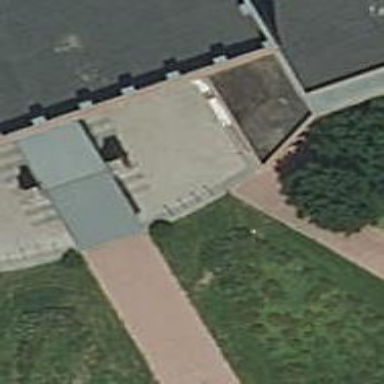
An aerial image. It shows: Bicycle parking area with stands.